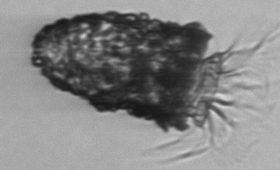
Label: Stenosemella_pacifica